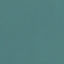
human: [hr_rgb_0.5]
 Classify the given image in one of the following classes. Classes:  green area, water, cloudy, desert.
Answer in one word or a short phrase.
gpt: water